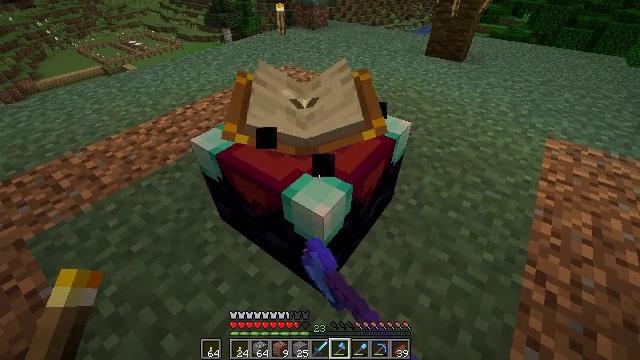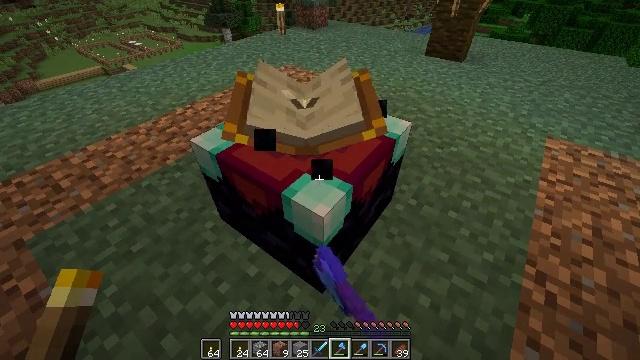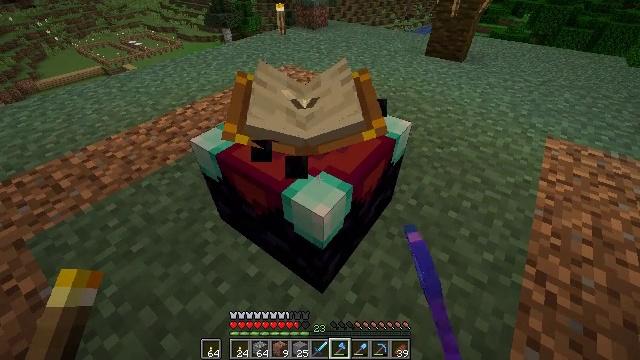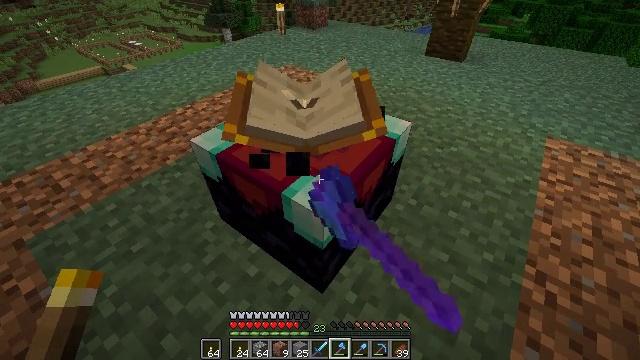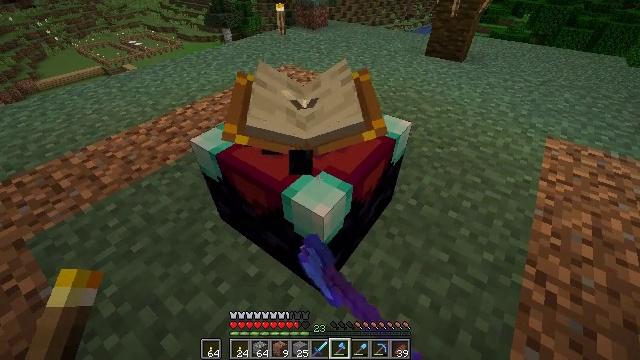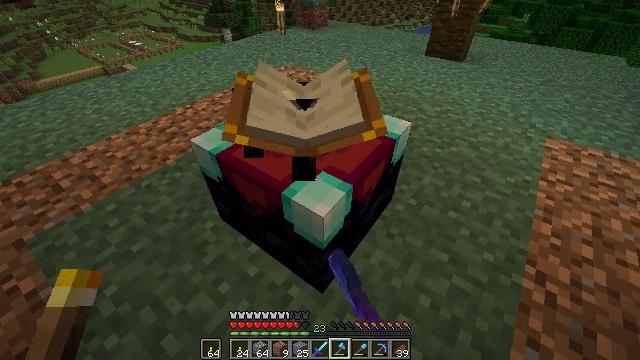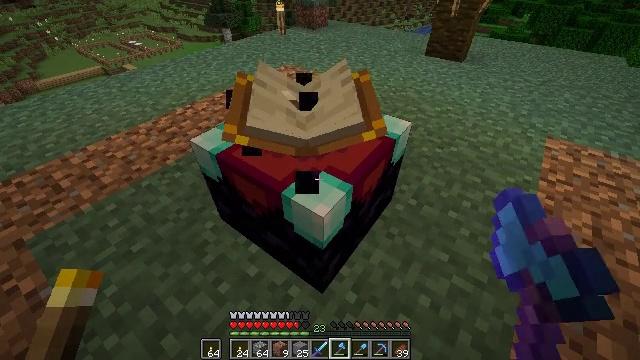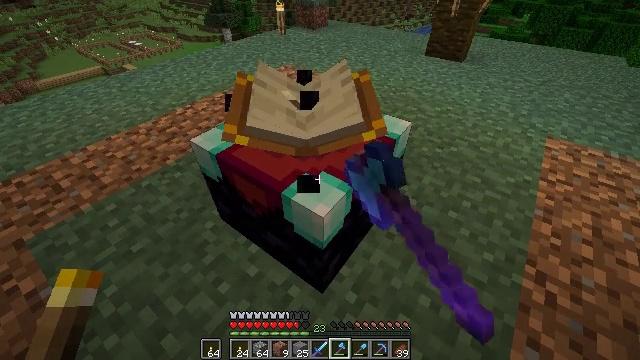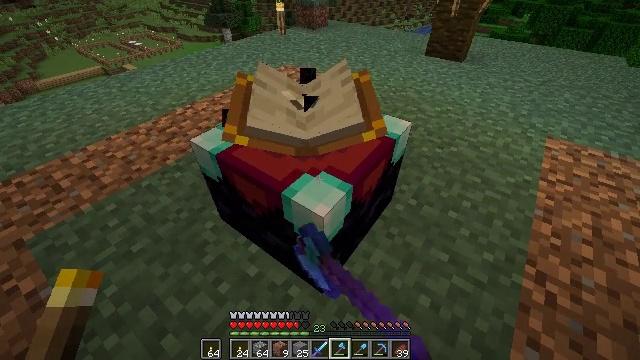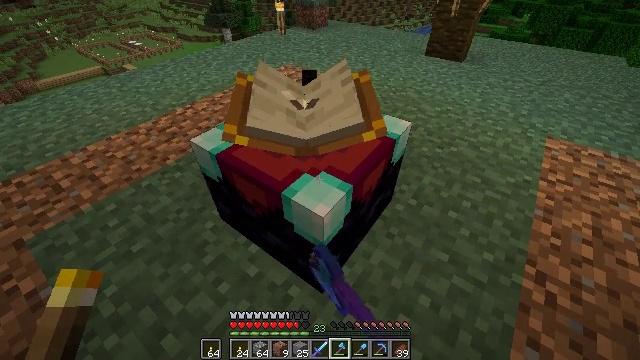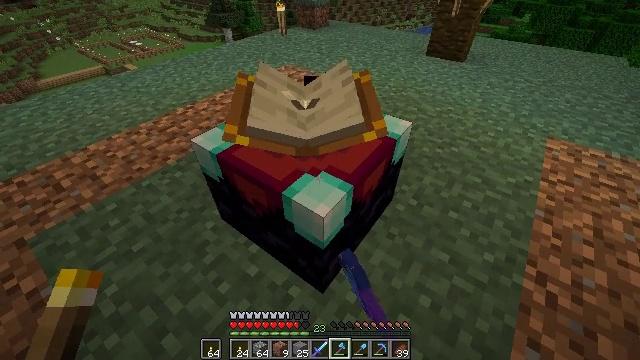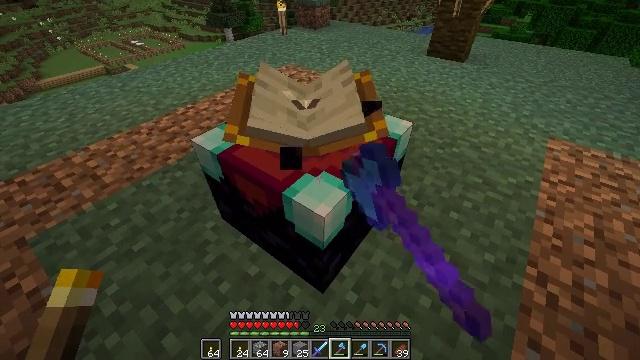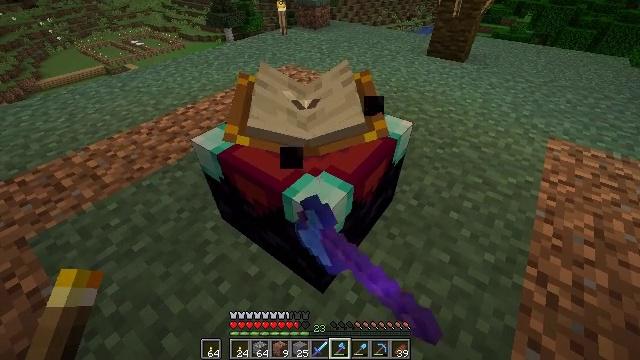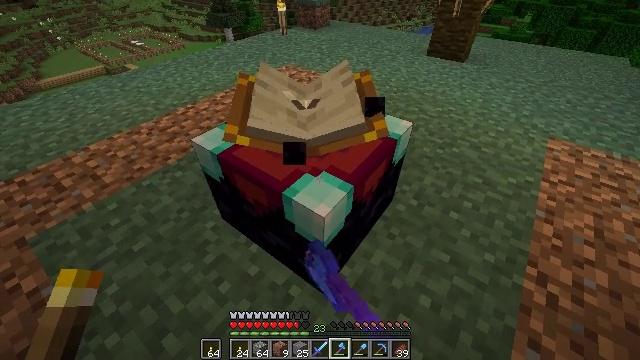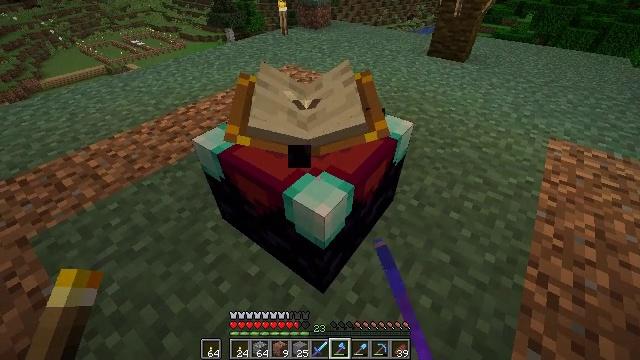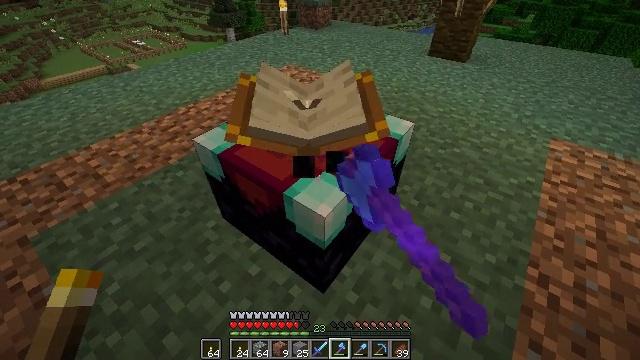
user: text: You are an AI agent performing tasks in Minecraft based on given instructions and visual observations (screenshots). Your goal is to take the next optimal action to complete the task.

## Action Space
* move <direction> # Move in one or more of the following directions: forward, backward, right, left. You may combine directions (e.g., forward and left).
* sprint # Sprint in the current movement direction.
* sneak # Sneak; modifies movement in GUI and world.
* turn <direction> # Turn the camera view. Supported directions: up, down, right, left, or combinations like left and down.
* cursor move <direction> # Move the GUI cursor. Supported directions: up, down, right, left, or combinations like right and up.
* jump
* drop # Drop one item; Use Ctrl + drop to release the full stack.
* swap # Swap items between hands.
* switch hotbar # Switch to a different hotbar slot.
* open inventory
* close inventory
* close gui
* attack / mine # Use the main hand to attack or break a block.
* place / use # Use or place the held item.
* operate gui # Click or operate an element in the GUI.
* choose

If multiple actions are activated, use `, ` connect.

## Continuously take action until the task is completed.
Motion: motion action
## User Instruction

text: Attack the enchanting table to collect it.
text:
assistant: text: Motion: attack / mine
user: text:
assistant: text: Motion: attack / mine
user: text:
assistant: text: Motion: attack / mine
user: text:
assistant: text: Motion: attack / mine
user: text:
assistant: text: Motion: attack / mine
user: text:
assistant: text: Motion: attack / mine
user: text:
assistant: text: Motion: attack / mine
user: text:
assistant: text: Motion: attack / mine
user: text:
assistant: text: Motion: attack / mine
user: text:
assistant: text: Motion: attack / mine
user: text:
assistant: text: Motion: attack / mine
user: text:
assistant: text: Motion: attack / mine
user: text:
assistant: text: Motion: attack / mine
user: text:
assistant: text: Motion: attack / mine
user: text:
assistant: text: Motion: attack / mine
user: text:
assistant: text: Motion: attack / mine
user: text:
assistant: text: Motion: attack / mine
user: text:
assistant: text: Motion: attack / mine
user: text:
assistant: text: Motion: attack / mine
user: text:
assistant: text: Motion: attack / mine
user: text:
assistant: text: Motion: attack / mine
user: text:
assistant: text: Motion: attack / mine
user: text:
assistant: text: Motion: attack / mine
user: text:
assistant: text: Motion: attack / mine
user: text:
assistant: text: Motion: attack / mine
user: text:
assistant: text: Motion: attack / mine
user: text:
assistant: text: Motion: attack / mine
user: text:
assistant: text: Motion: no_op
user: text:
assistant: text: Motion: no_op
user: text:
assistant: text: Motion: no_op